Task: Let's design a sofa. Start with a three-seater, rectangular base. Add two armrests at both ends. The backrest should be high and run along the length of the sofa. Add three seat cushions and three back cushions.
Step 326:
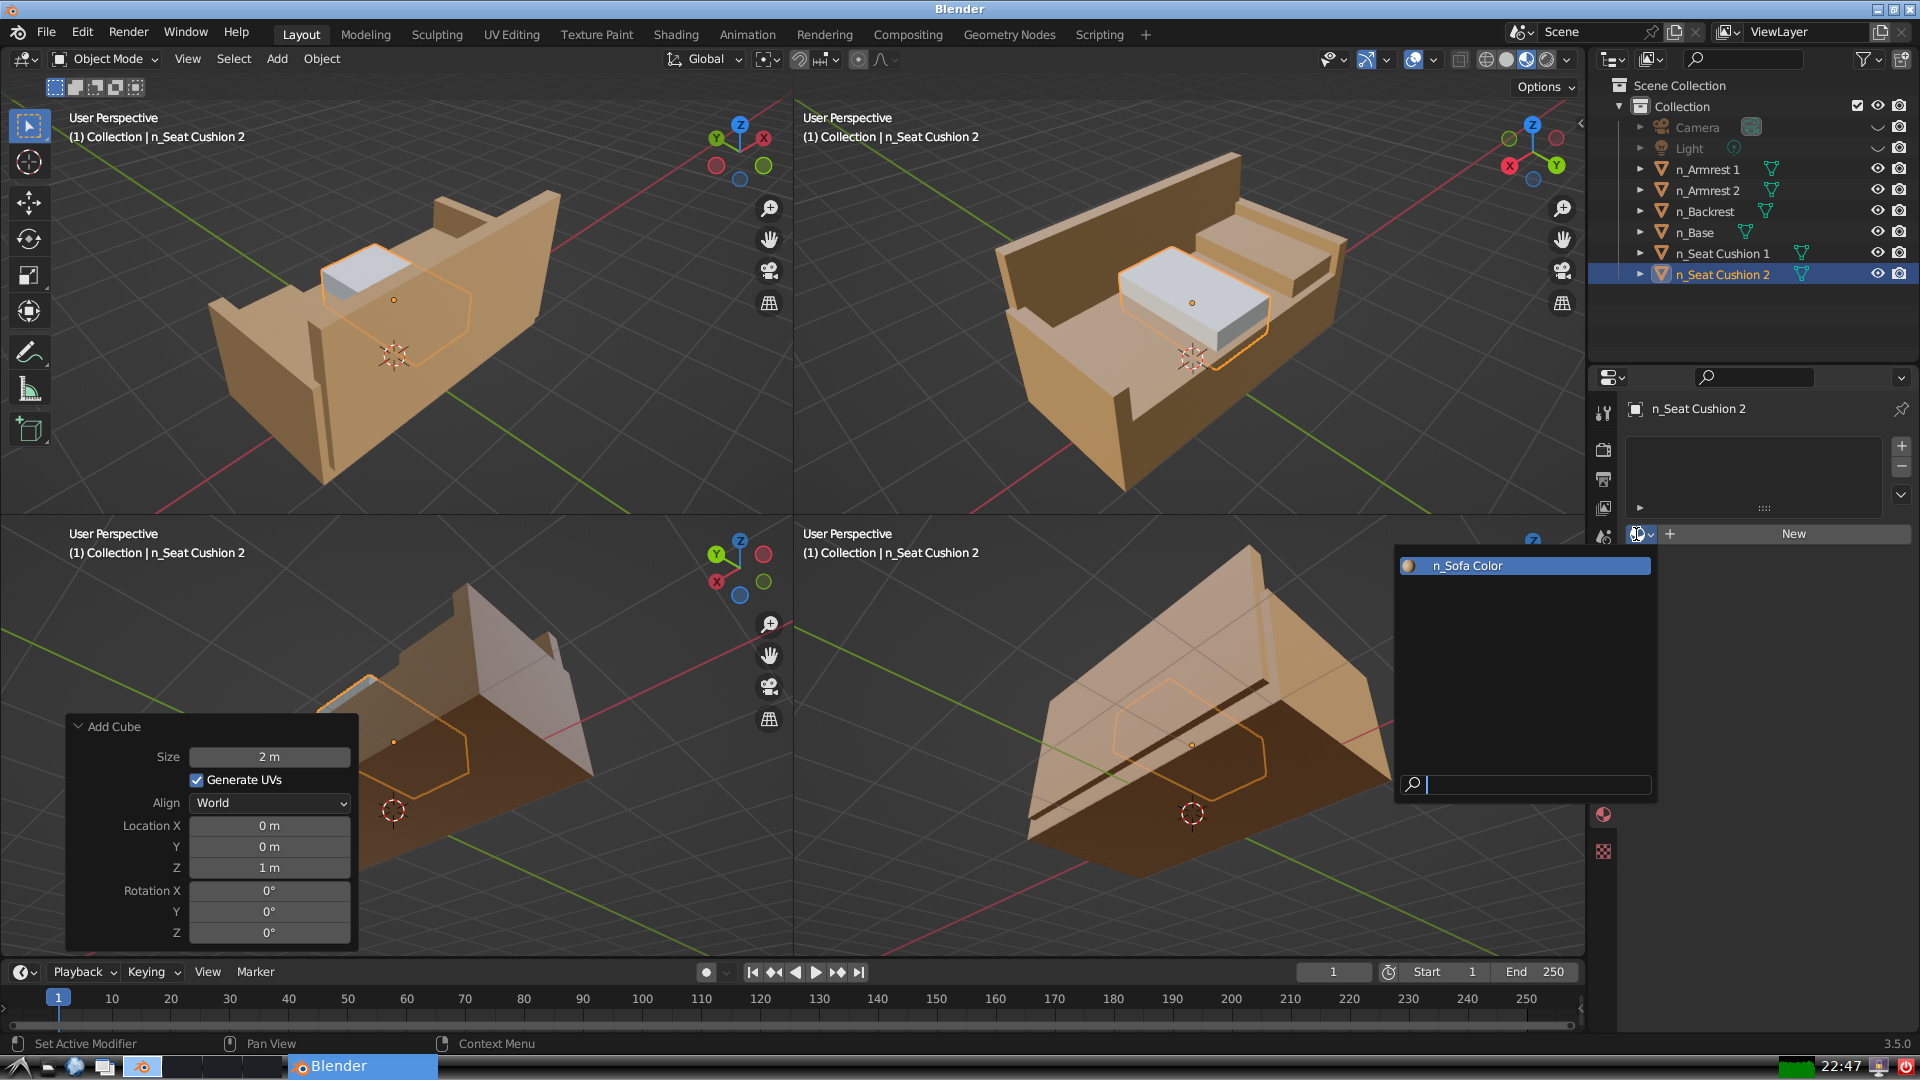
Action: input_text: n_Sofa Color